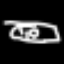
Label: donut